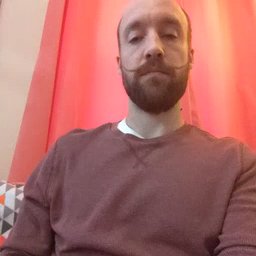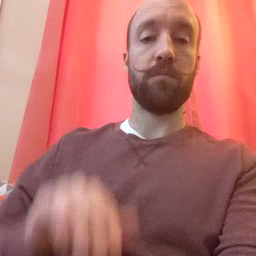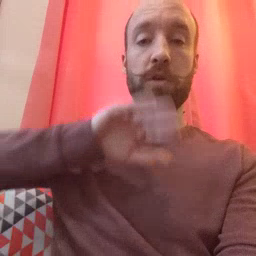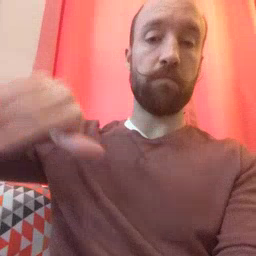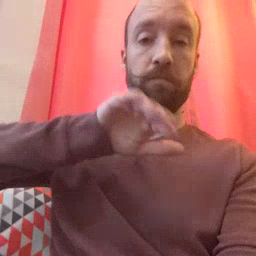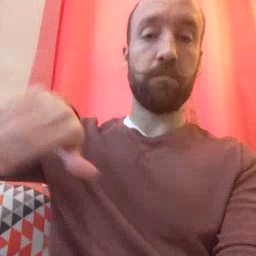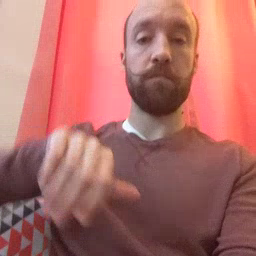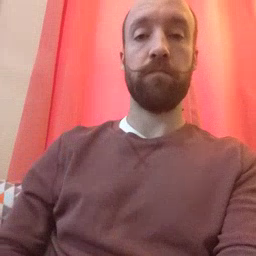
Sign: pool